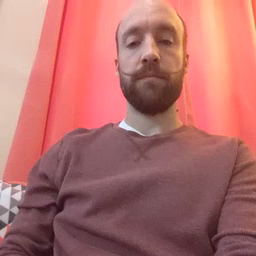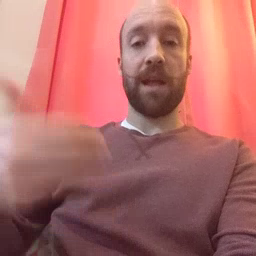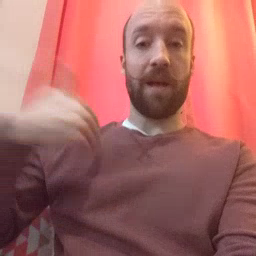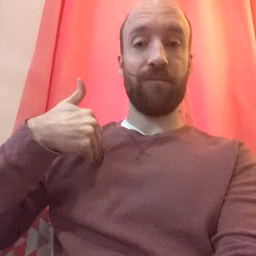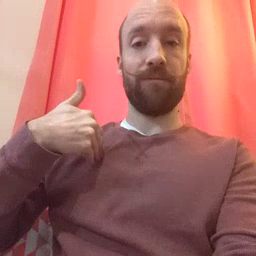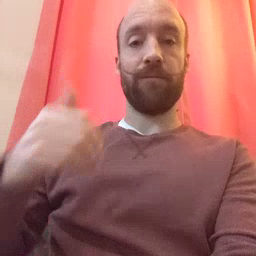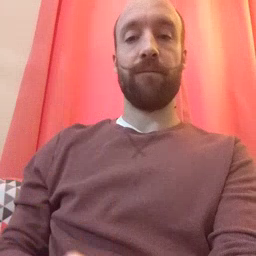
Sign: have